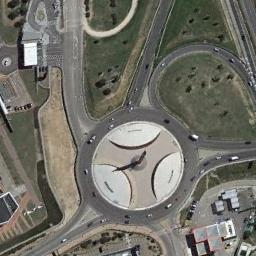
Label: roundabout